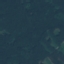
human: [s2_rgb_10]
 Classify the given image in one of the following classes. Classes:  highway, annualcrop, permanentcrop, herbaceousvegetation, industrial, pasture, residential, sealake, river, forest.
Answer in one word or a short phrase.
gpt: Forest